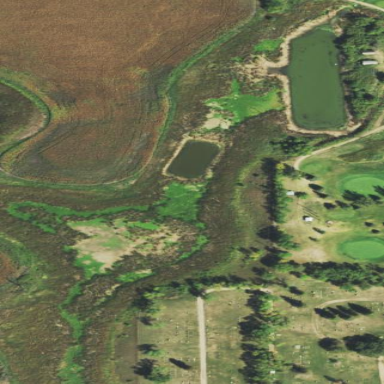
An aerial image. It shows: Water hazard in golf course. The hazard is natural water feature.